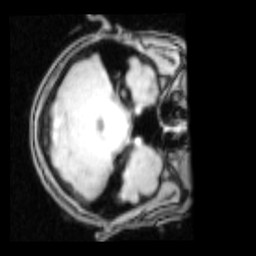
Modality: PDw
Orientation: axial
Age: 21
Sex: male
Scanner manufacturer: siemens
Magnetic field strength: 3 T
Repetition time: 0.25 s
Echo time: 0.00103 s